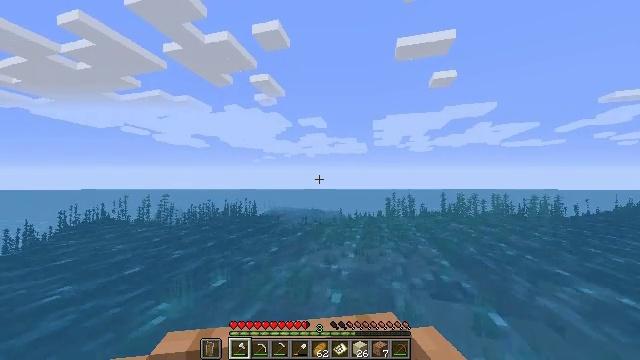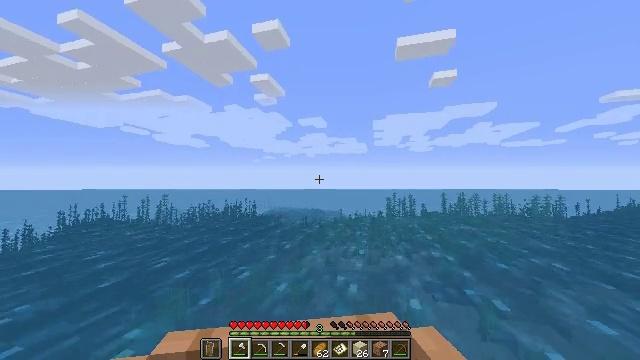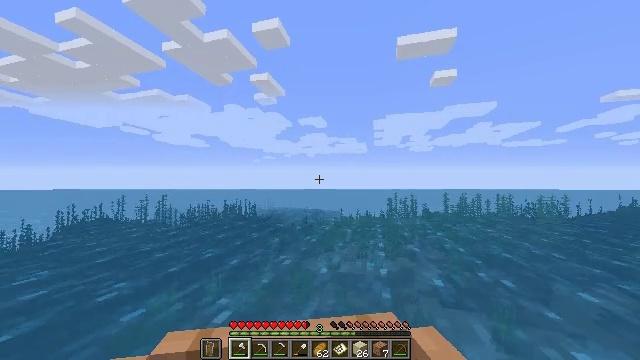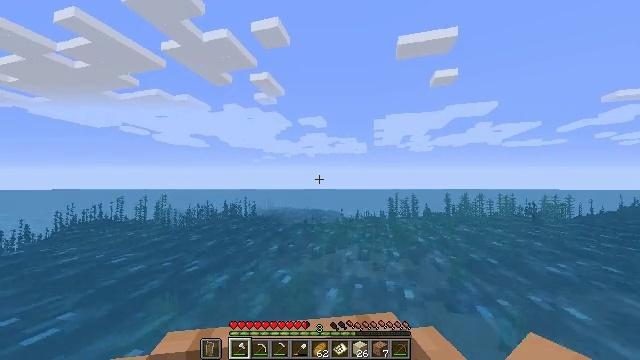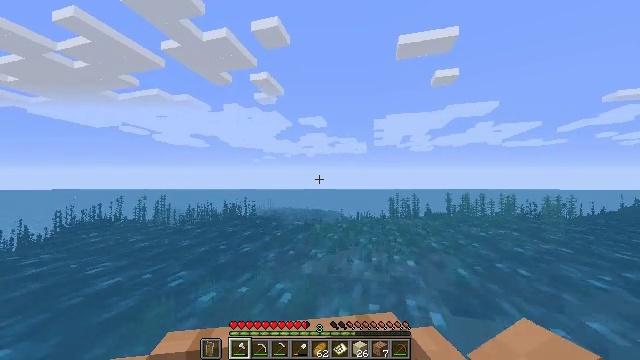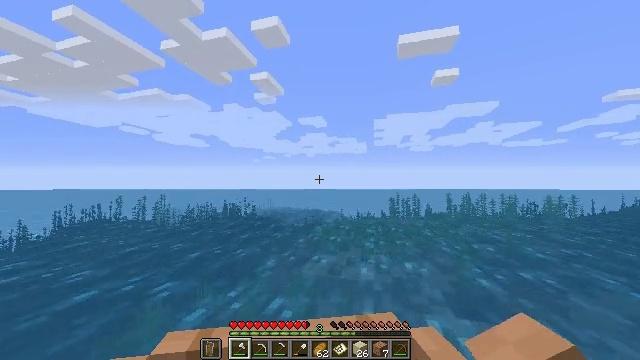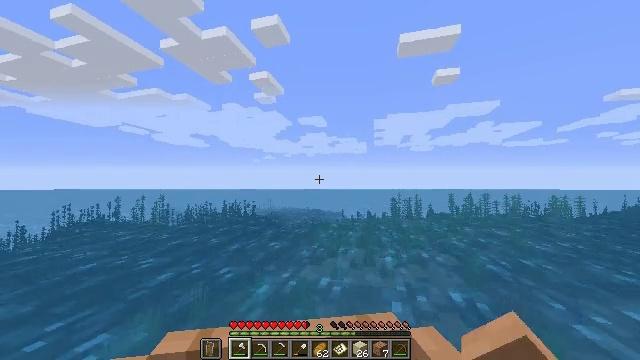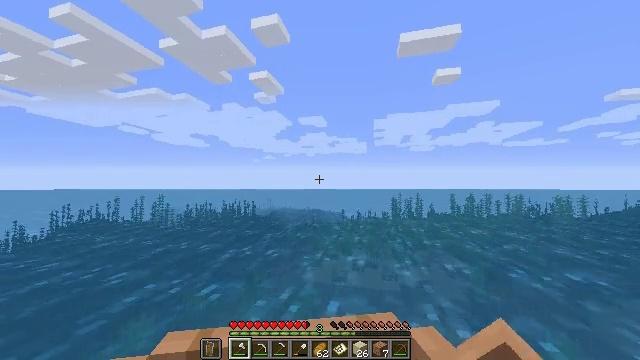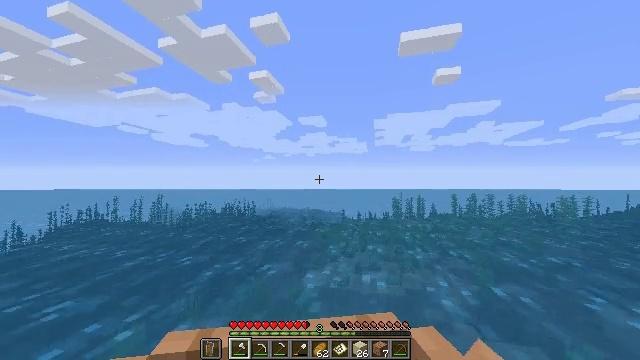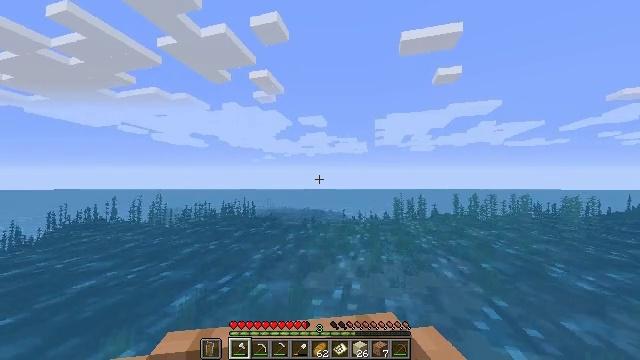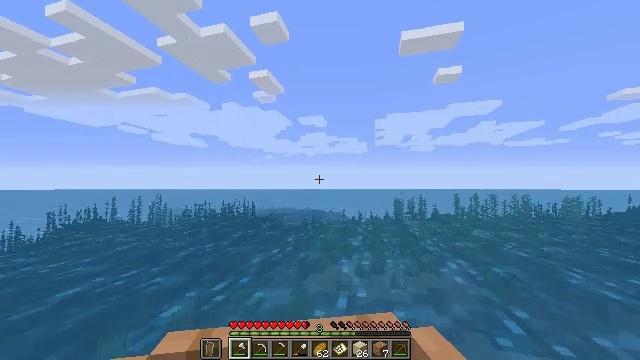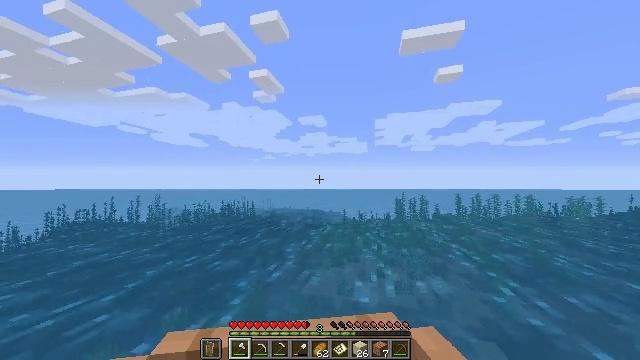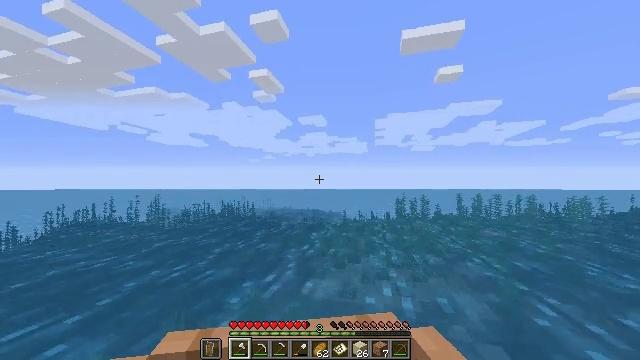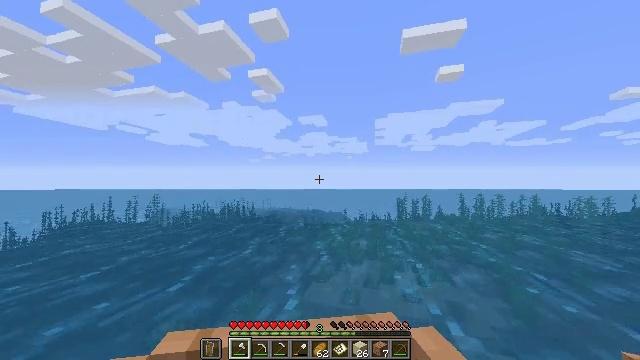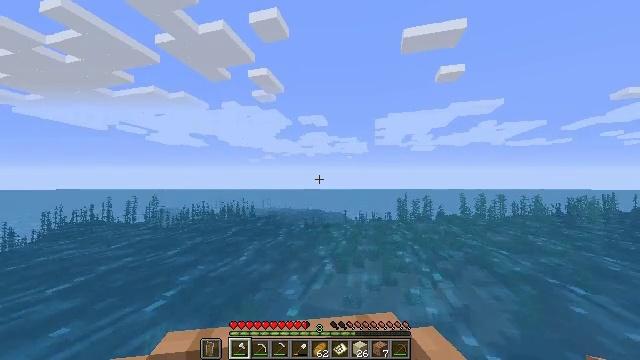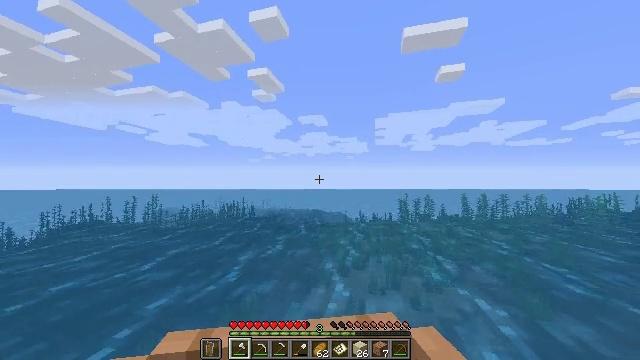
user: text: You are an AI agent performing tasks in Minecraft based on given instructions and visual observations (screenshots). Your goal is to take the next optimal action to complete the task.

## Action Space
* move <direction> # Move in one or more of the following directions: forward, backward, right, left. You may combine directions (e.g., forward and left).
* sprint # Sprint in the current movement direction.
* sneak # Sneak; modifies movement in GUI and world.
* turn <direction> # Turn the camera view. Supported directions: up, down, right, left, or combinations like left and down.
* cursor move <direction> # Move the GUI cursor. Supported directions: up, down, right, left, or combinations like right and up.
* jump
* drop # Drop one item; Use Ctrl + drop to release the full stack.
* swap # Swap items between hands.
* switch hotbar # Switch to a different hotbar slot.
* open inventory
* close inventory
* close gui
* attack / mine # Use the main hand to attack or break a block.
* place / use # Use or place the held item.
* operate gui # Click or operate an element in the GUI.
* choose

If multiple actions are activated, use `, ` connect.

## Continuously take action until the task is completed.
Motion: motion action
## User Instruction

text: Remove a filled map from the inventory.
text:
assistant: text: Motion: move forward, sprint
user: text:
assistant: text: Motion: move forward, sprint
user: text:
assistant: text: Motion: move forward, sprint
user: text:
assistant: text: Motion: move forward, sprint
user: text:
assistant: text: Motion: move forward, sprint
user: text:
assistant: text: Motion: move forward, sprint
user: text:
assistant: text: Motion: move forward, sprint
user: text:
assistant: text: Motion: move forward, sprint
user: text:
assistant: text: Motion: move forward, sprint
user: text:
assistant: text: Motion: move forward, sprint
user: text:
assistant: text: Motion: move forward, sprint
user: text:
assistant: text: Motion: move forward, sprint
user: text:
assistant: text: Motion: move forward, sprint
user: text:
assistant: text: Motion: move forward, sprint
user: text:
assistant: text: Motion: move forward, sprint
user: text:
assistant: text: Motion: move forward, sprint
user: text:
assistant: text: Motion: move forward, sprint
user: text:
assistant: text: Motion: move forward, sprint
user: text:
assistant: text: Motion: move forward, sprint
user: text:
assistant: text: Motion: move forward, sprint
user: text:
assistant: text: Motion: move forward, sprint
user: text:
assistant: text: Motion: move forward, sprint
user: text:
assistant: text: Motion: move forward, sprint
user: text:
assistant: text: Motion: move forward, sprint
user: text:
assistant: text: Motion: move forward, sprint
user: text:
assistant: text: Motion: move forward, sprint
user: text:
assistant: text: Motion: move forward, sprint
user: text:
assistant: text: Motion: move forward, sprint
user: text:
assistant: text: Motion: move forward, sprint
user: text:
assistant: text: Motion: move forward, sprint